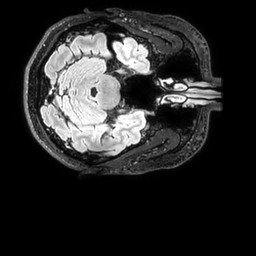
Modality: FLAIR
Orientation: axial
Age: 37
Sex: male
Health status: ill
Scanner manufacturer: philips
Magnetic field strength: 3 T
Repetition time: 4.8 s
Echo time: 0.3028 s